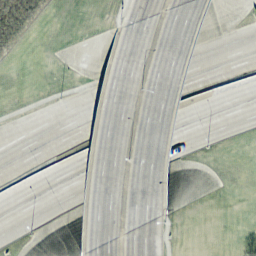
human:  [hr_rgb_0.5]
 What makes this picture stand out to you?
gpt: overpass